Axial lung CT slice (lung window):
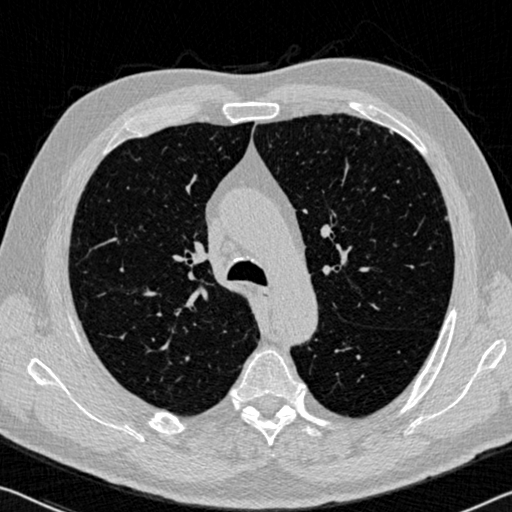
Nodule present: no